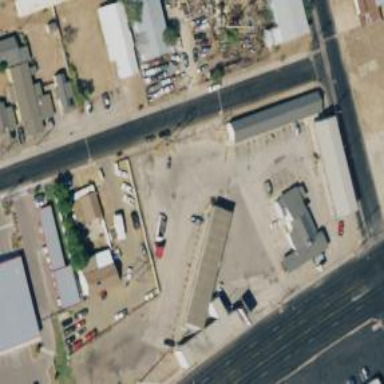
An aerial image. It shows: Motel.